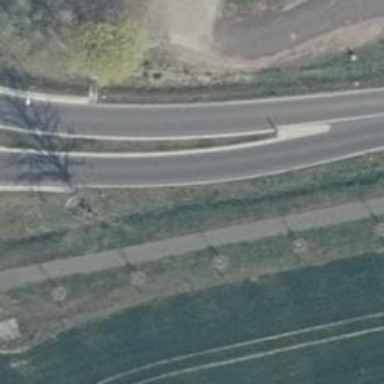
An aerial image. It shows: Secondary road with asphalt surface.